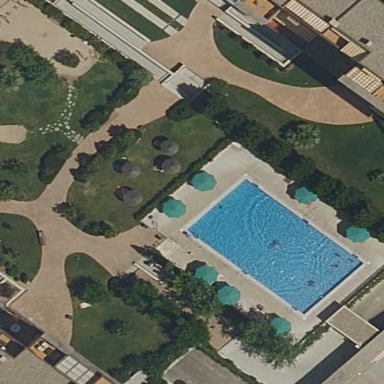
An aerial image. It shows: Swimming pool located in leisure land.